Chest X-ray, AP view. Patient: 14 years old, sex F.
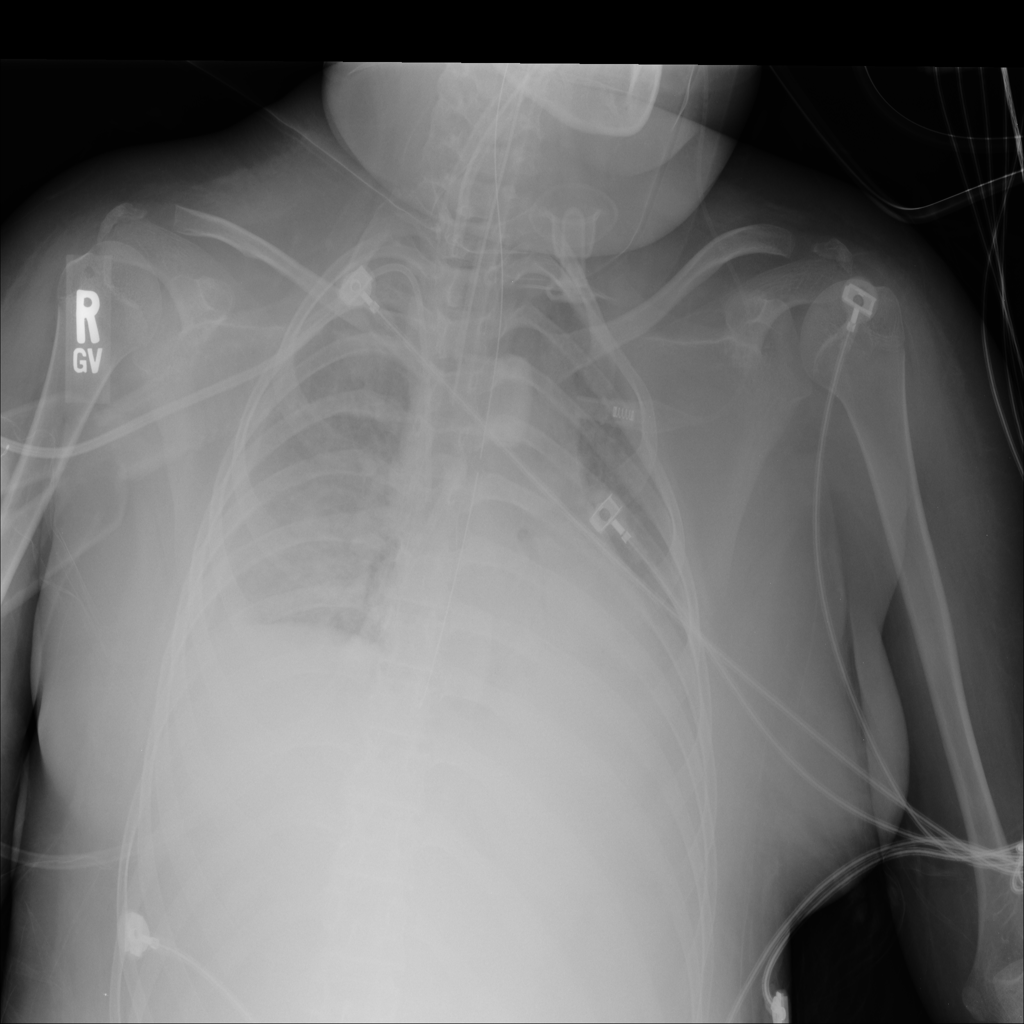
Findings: No Finding